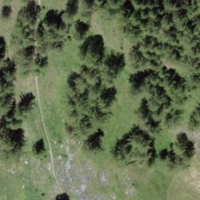
EUNIS habitat code: 41
Species observed at this site:
Parnassius apollo